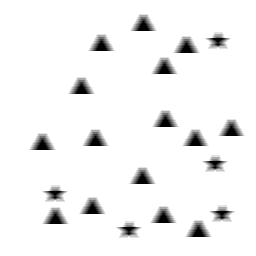
Squares: 0
Triangles: 15
Stars: 5
Total shapes: 20